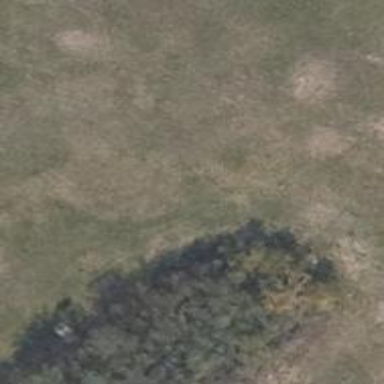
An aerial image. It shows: Hunting stand.